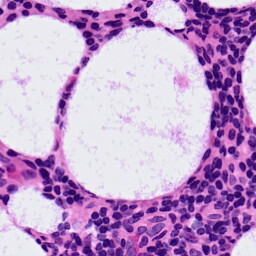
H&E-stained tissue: LymphNode